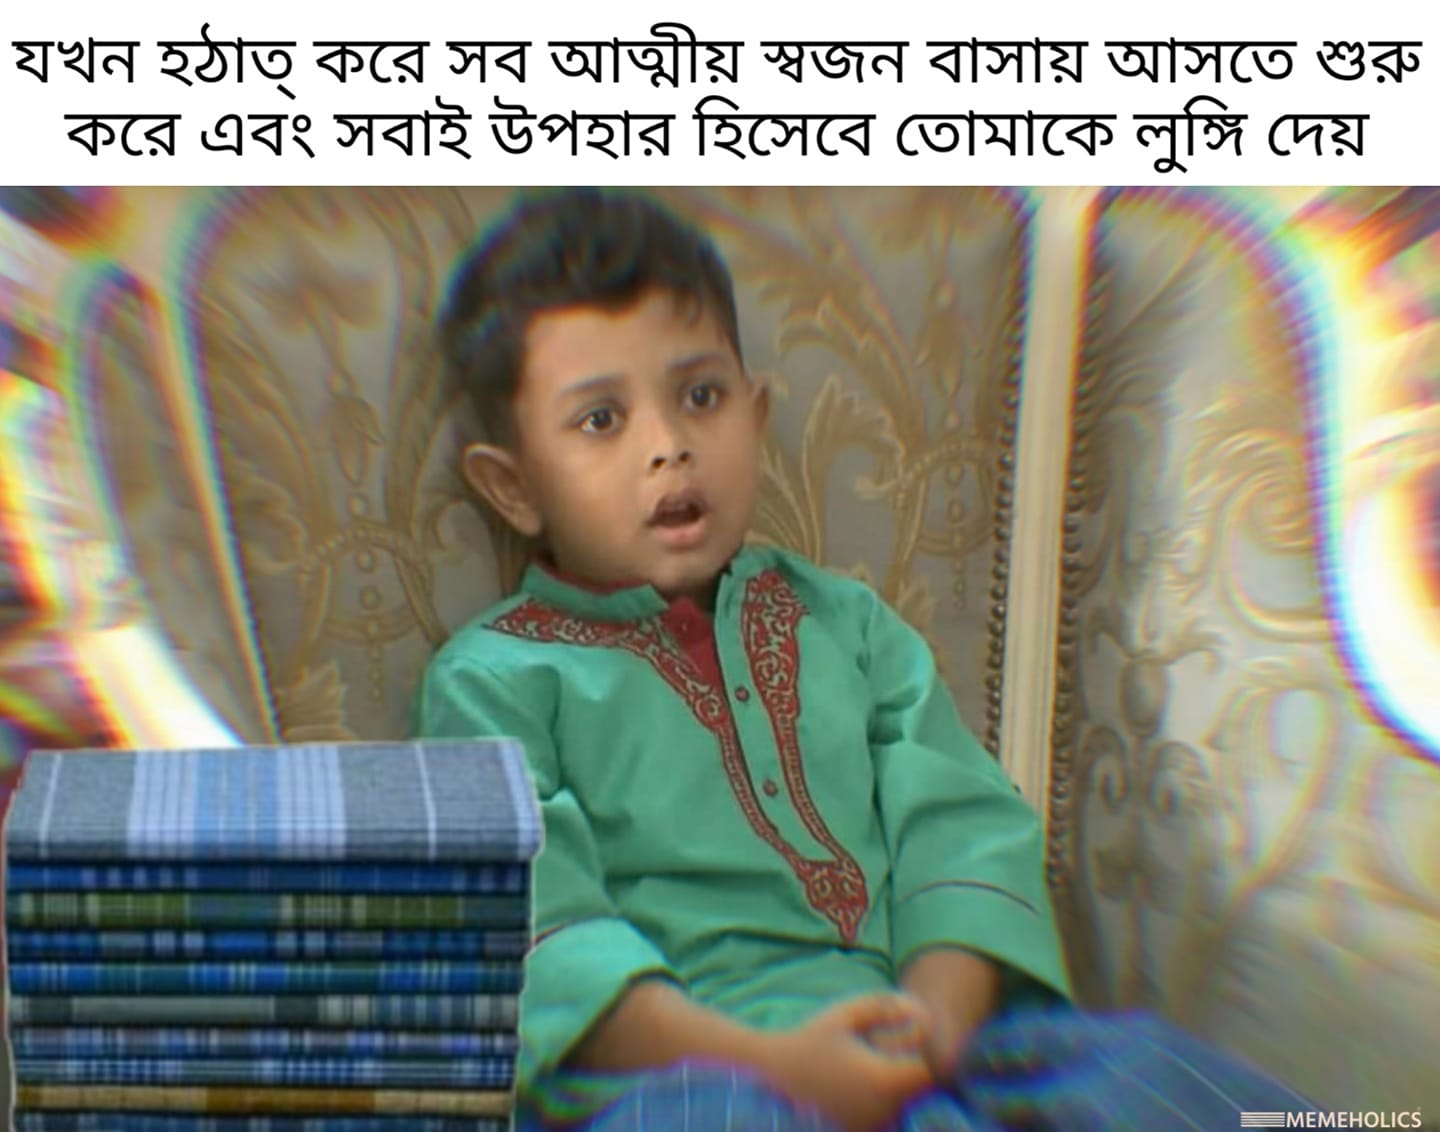
Caption: যখন হঠাত করে সব আত্মীয় স্বজন বাসায় আসতে শুরু করে এবং সবাই উপহার হিসেবে তোমাকে লুঙ্গি দেয়
Label: non-hate